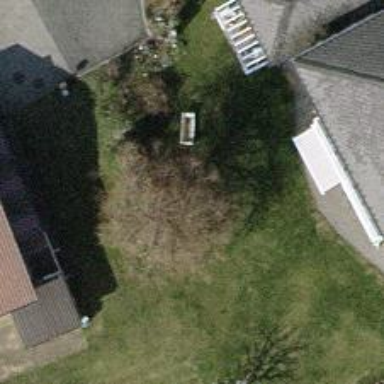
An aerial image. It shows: Larix tree in its natural habitat.